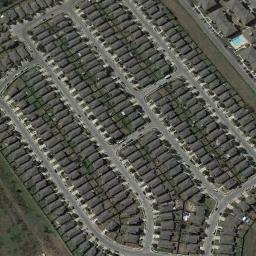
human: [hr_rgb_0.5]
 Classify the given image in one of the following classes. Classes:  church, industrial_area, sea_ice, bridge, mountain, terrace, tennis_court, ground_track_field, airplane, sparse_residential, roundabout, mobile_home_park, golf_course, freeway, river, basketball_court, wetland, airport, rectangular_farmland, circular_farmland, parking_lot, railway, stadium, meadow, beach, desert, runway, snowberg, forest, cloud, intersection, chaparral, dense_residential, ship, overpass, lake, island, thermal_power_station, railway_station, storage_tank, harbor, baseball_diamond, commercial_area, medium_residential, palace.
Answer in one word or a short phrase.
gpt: mobile_home_park